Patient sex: M
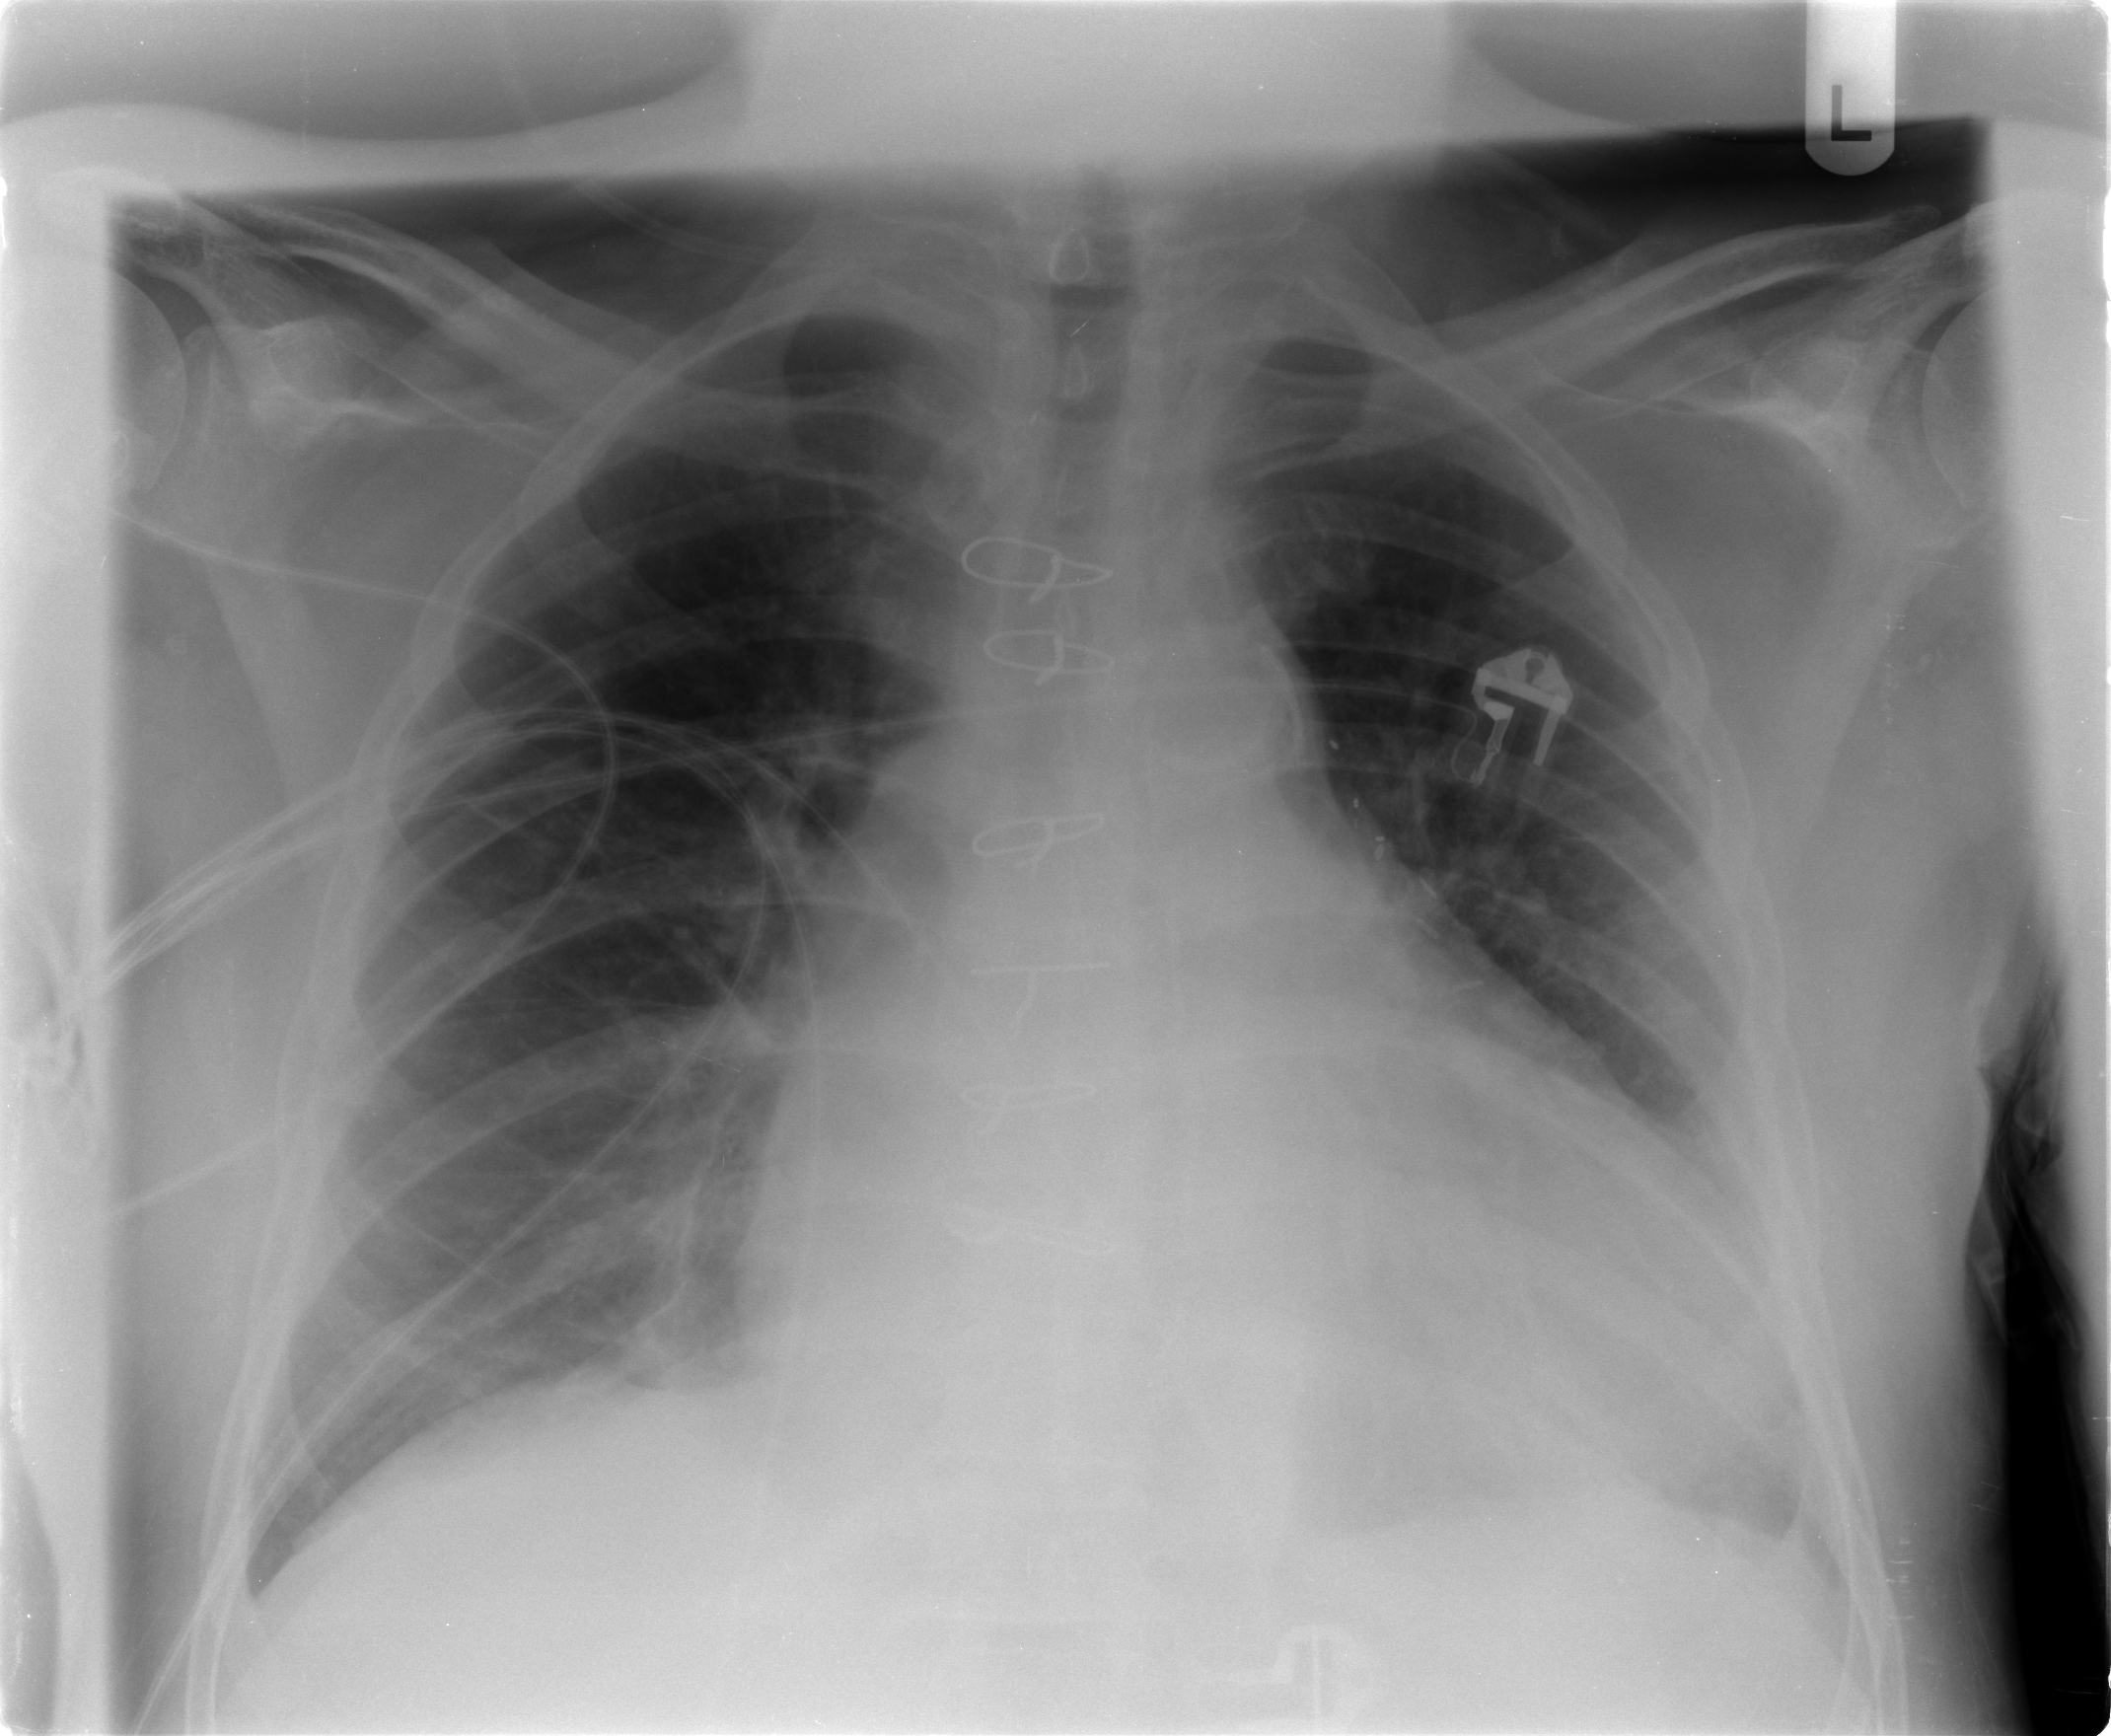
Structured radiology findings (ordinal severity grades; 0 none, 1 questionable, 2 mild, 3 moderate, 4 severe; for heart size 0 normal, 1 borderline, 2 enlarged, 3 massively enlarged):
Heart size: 2
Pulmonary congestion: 1
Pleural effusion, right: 1
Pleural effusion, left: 2
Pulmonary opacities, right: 0
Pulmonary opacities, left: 0
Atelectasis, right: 2
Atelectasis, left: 2